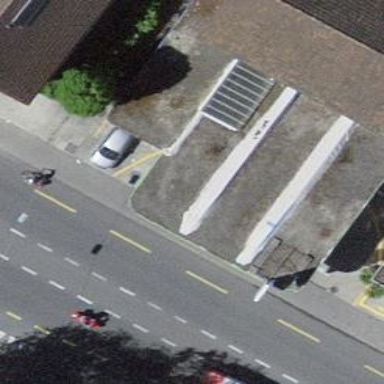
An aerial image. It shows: Fuel station.